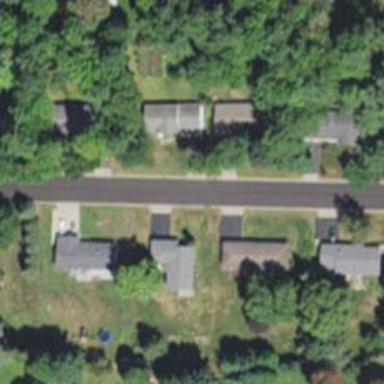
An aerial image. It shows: Driveway leading to service road.